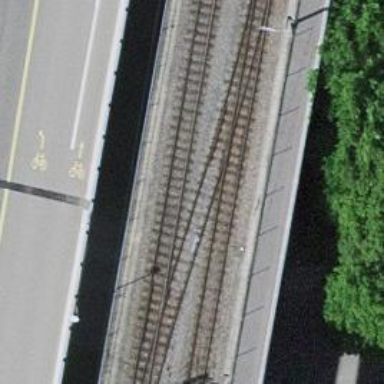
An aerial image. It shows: Narrow-gauge railway bridge with one track and electrified contact line. It serves as siding.